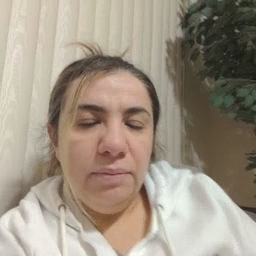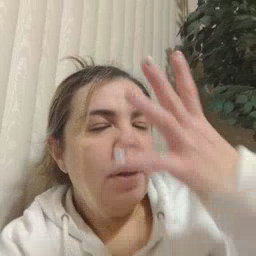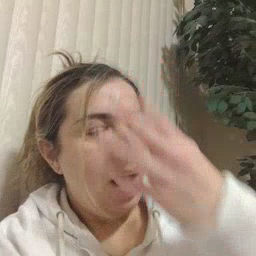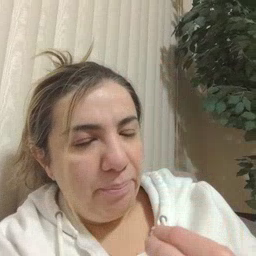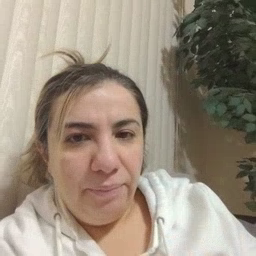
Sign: sleepy